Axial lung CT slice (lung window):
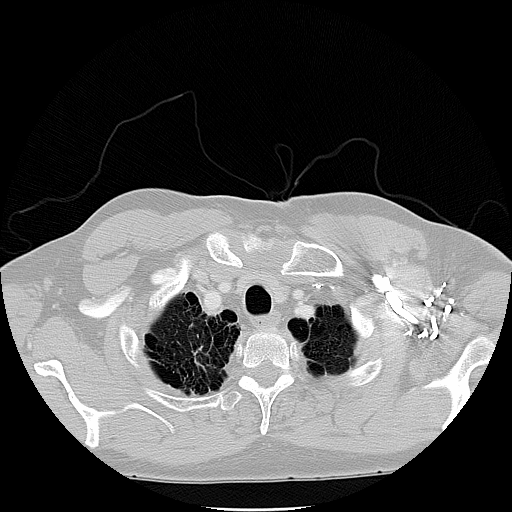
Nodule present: no